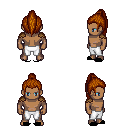
a pixel art fantasy rpg character, male body template, human, dark skin, leather shoulder armor, white pants, brunette long topknot hairstyle, black slippers, four views (front, back, left, right), 2x2 character sprite sheet, small pixel art, hard edges, no anti-aliasing